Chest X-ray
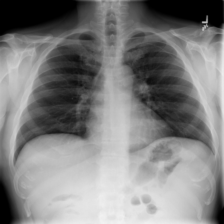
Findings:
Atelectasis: negative
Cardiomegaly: negative
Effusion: negative
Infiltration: negative
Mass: negative
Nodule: negative
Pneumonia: negative
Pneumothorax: negative
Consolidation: negative
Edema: negative
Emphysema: negative
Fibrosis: negative
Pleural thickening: negative
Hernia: negative